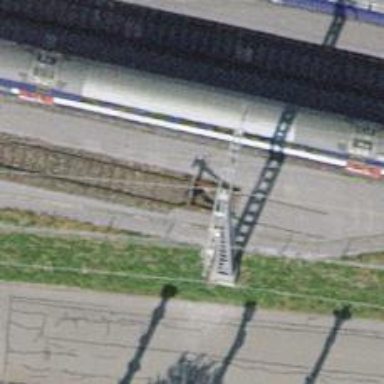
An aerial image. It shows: Railway buffer stop.